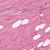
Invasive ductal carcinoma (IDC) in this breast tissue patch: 0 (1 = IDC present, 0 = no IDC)